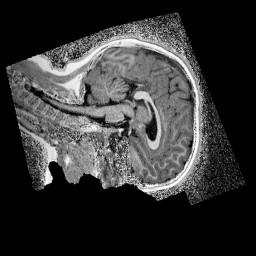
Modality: UNIT1_denoised
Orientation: sagittal
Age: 10
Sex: female
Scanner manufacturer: siemens
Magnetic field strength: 3 T
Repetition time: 4 s
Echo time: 0.00299 s